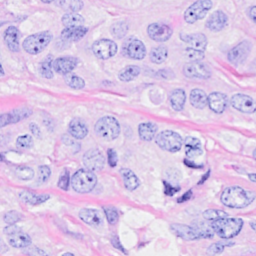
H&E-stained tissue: Breast